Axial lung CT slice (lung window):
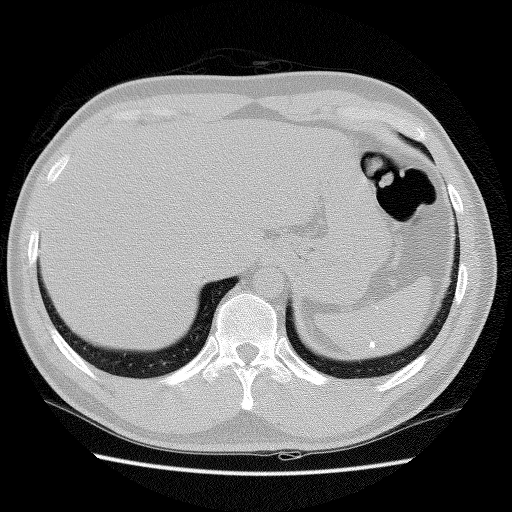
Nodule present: no